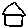
Label: house